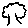
Label: tree